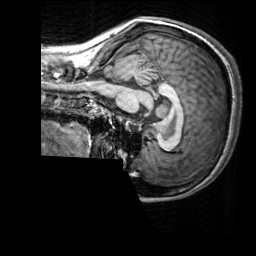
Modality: T1w
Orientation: sagittal
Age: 24
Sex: female
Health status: healthy
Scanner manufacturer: siemens
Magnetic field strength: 3 T
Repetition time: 2.3 s
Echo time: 0.00303 s